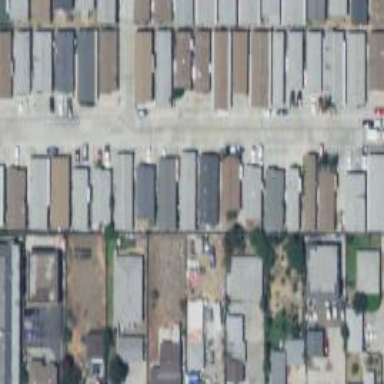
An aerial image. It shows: Residential area known as trailer park.